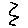
Label: zigzag